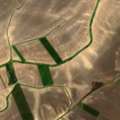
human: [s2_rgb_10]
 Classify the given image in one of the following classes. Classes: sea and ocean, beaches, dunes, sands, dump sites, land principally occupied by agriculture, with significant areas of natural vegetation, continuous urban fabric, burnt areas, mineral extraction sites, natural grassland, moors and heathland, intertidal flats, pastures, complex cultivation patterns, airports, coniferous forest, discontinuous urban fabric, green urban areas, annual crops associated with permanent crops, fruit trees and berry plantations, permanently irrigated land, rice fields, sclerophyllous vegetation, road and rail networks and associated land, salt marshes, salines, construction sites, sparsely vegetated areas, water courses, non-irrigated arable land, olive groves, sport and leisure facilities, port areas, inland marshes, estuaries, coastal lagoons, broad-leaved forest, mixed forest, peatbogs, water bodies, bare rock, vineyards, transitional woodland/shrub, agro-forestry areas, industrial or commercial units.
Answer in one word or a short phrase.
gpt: non-irrigated arable land